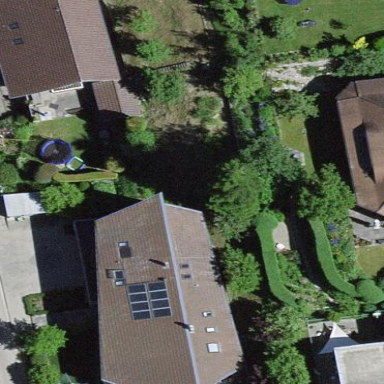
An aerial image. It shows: Residential building.